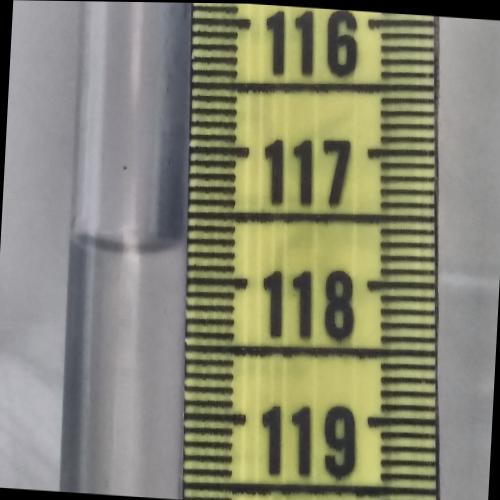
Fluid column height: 117.7 cm